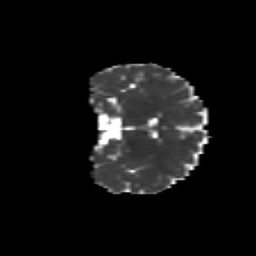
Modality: MD
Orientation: coronal
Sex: female
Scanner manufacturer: siemens
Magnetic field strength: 3 T
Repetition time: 5 s
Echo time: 0.071 s